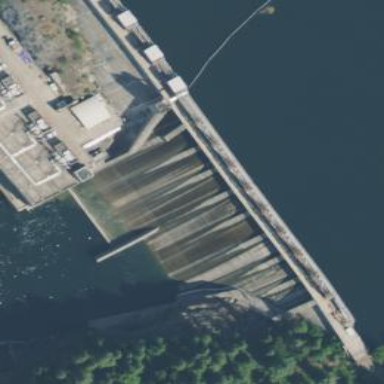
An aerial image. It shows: Dam across waterway.